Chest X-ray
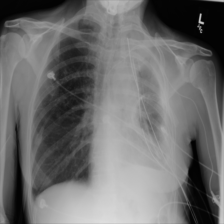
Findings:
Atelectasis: negative
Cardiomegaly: negative
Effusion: positive
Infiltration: negative
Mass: negative
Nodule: negative
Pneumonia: negative
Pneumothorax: negative
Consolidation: negative
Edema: negative
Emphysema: negative
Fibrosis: negative
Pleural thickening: negative
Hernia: negative